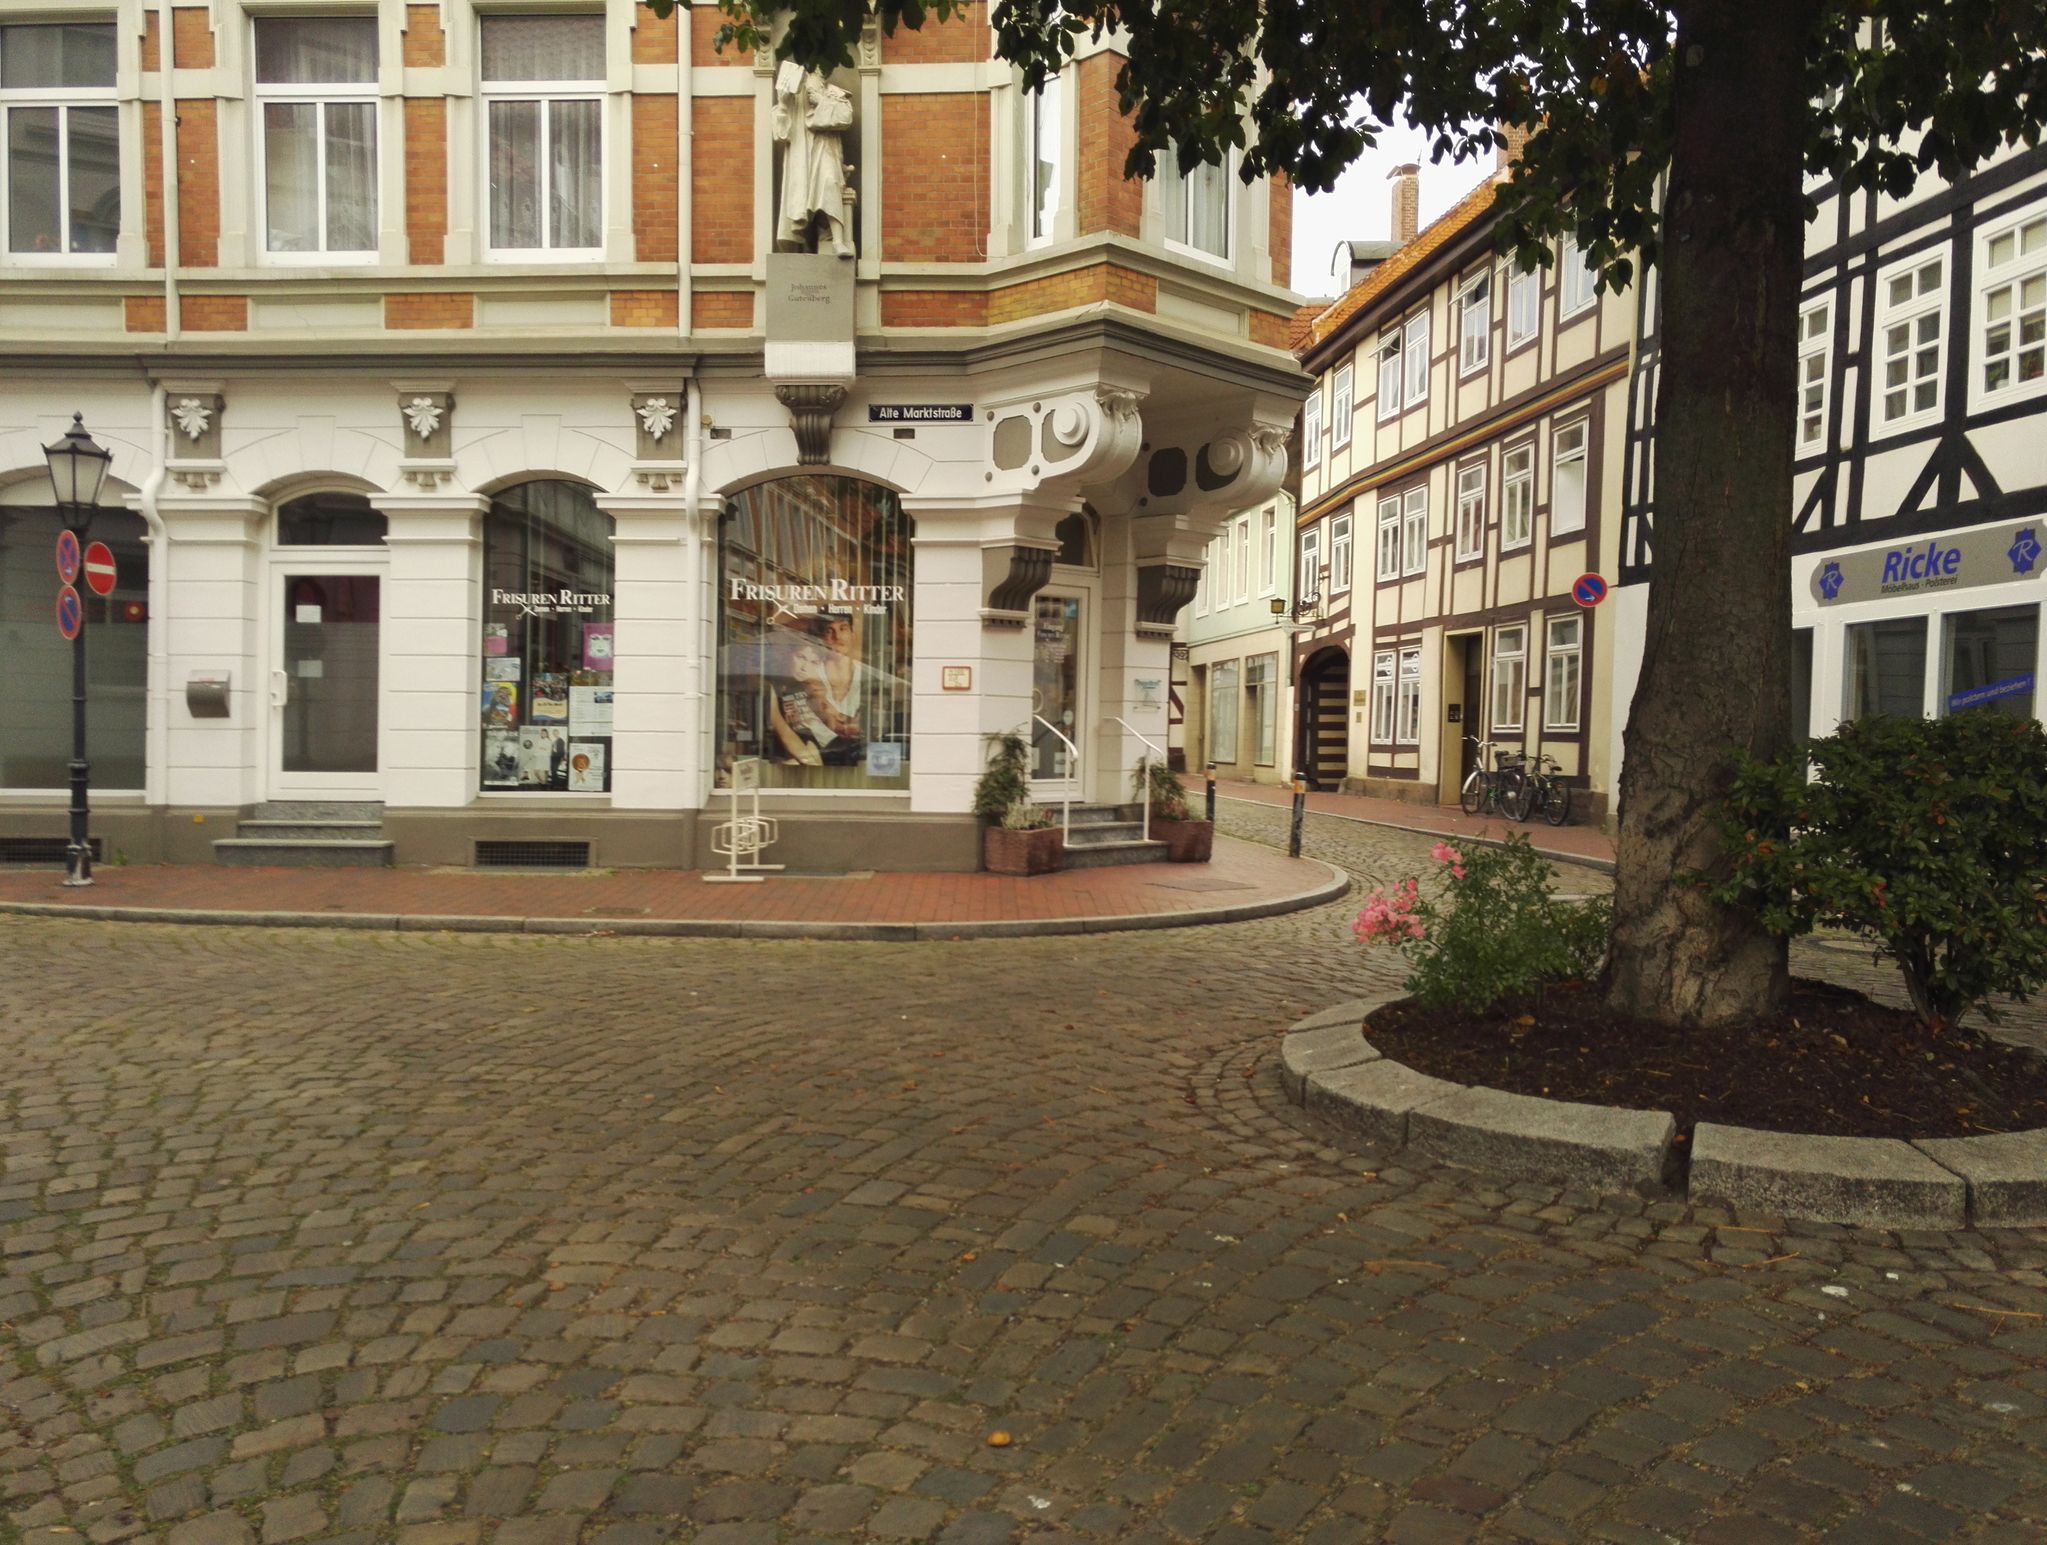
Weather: clear
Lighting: day
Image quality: slightly poor
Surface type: walking surface
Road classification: residential
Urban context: dense urban cluster
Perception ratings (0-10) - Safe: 8.27, Lively: 8.9, Beautiful: 4.29, Boring: 4.77, Depressing: 1.27, Wealthy: 9.18